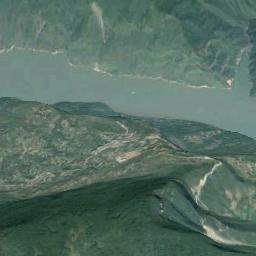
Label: river